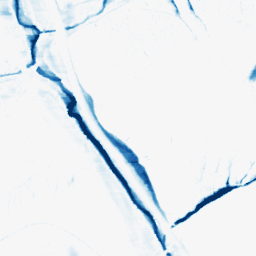
Category: morphological
Decomposition family: morphological_ellipse
Decomposition parameters: operation: closing
width: 5
height: 20
Upsampling method: bilinear
Upsampling parameters: scale: 8
Upsampling scale: 8